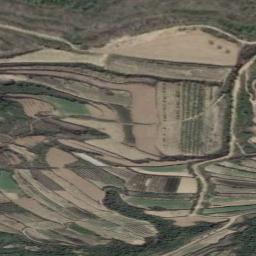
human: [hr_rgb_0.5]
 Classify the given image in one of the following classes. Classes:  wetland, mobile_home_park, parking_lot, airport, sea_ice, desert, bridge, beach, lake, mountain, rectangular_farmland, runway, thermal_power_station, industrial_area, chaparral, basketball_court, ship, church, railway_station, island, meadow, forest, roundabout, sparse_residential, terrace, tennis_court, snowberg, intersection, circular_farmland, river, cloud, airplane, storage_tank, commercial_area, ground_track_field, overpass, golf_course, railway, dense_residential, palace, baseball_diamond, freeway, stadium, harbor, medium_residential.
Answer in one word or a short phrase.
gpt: terrace